Question: From json i need to update the table based on month and year from javascript.
For reference i have created the but it is not complete yet, just want to show the real environment
:<URL>

HTML
'''
<div class="dropdown">
<select name="one" class="dropdown-select">
<option value="">Select Year</option>
<option value="0">2014</option>
<option value="1">2013</option>
<option value="2">2012</option>
</select>
</div>
<div class="dropdown ">
<select name="two" class="dropdown-select">
<option value="">Select Month</option>
<option value="0">January</option>
<option value="1">February</option>
<option value="2">March</option>
<option value="3">April</option>
<option value="4">May</option>
<option value="5">June</option>
<option value="6">July</option>
<option value="7">August</option>
<option value="8">September</option>
<option value="9">October</option>
<option value="10">November</option>
<option value="11">December</option>
</select>
</div>
'''
html Table
'''
<div id="example1"></div>
'''
Jquery - i have used mustache.js
'''
$.ajax({
url : 'data/front_finance.json',
dataType : 'json',
success : function (json) {
var customer = $('#example1').columns({
data : json,
schema : [{
"header" : "ID",
"key" : "id",
"template" : "{{id}}"
}, {
"header" : "Name",
"key" : "name",
"template" : '<a href="#" onclick="javascript:ShowDialog(this.id);return false;" id="{{name}}" class="topopup">{{name}}</a>'
}, {
"header" : "Actual",
"key" : "actual"
}, {
"header" : "Target",
"key" : "target"
}, {
"header" : "Status",
"key" : "status",
"template" : "<img src ='{{status}}' alt='{{status}}'></img>"
}, {
"header" : "Trend",
"key" : "trend",
"template" : "<img src ='{{trend}}' alt='{{trend}}'></img>"
}
]
});
}
});
'''
JSON
'''
[
{
"year": "2013",
"jan": [
{
"id": 1,
"name": "data",
"actual": "17",
"target": "19",
"status": "red",
"trend": "down"
}
],
"Feb": [
{
"id": 2,
"name": "data1",
"actual": "10",
"target": "19",
"status": "red",
"trend": "down"
}
],
"March": [
{
"id": 3,
"name": "data2",
"actual": "34",
"target": "19",
"status": "green",
"trend": "down"
}
]
},
{
"year": "2014",
"jan": [
{
"id": 1,
"name": "data",
"actual": "17",
"target": "19",
"status": "red",
"trend": "down"
}
],
"Feb": [
{
"id": 2,
"name": "data1",
"actual": "10",
"target": "19",
"status": "red",
"trend": "down"
}
],
"March": [
{
"id": 3,
"name": "data2",
"actual": "34",
"target": "19",
"status": "green",
"trend": "down"
}
]
}
]
'''
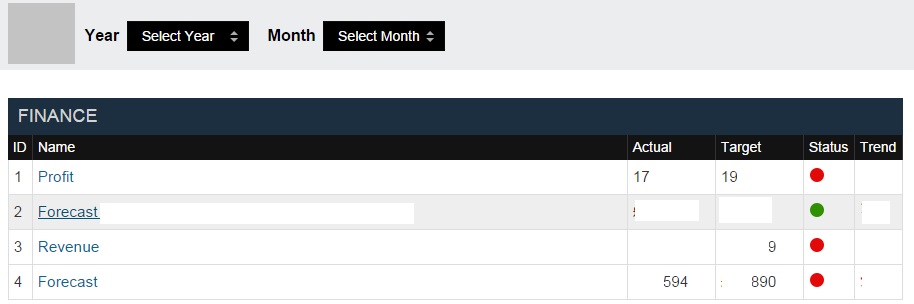
Answer: NEW FIDDLE <URL>
'''
$(document).ready(function (){
cloneObj= $("#example1").clone();
$('select[name=one]').on('change', function() {
var selectedYear=($("option:selected", this).text());
if (selectedYear!="Select Year"){
for (var a in data){
if(data[a].year==selectedYear){
objMonth=data[a];
return false;
}
}
}else{
objMonth=null;
}
});
$('select[name=two]').on('change', function() {
var selectedYear=($("option:selected", $('select[name=one]')).text());
if (selectedYear!="Select Year"){
var selectedMonth=($("option:selected", this).text());
var jsonValue=objMonth[MonthMap[selectedMonth]];
$("#example1").replaceWith(cloneObj.clone());
$('#example1').columns({ data : jsonValue});
}else{
alert("Please Select year please");
}
});
});
'''